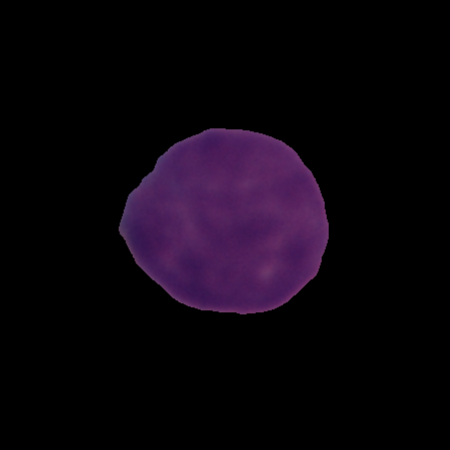
Label: cancer